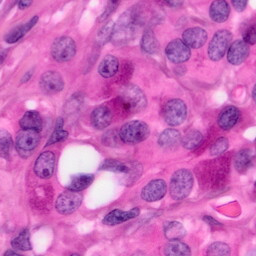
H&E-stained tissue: Pancreatic